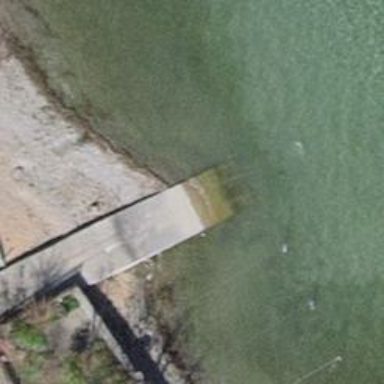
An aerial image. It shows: Man-made pier.